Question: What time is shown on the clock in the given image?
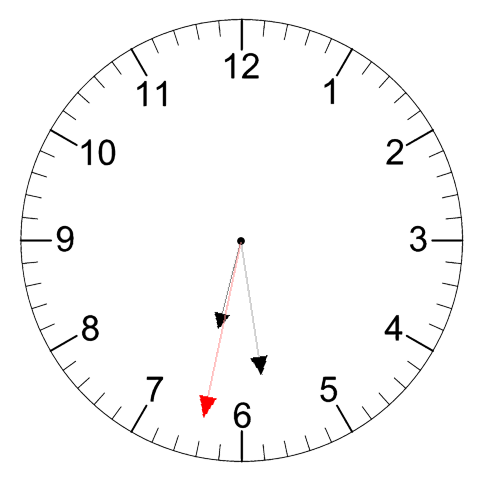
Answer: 06:28:32